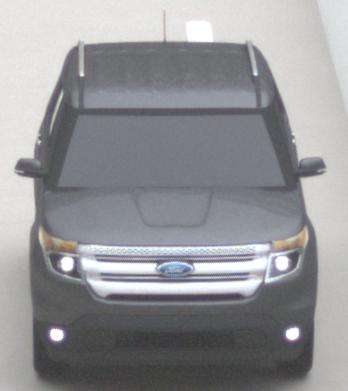
Make: Ford
Model: Explorer
Detailed model: Gen. 5
Model produced from: 2010
Model produced until: 2019
Doors: 5
Color: gray
Road condition: dry road
Daytime: midday
Contrast: low contrast